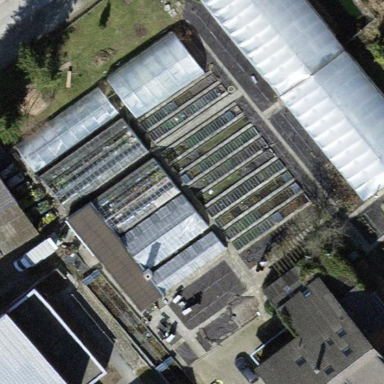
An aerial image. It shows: Plant nursery area.